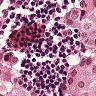
Metastatic tissue present: yes